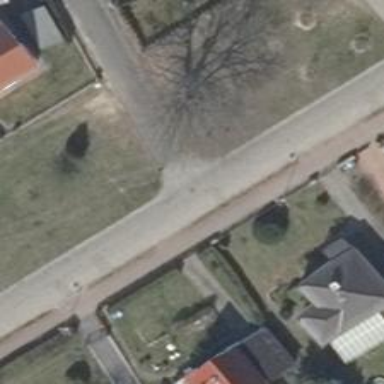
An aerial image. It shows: Paved residential road.